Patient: sex F, age 22
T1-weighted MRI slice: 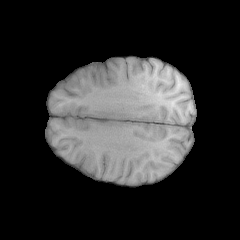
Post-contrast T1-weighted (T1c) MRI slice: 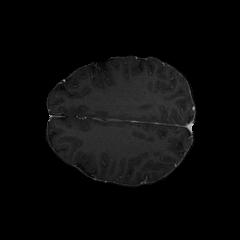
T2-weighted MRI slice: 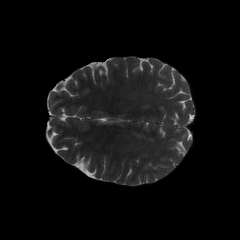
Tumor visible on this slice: no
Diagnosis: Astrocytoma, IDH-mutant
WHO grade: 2